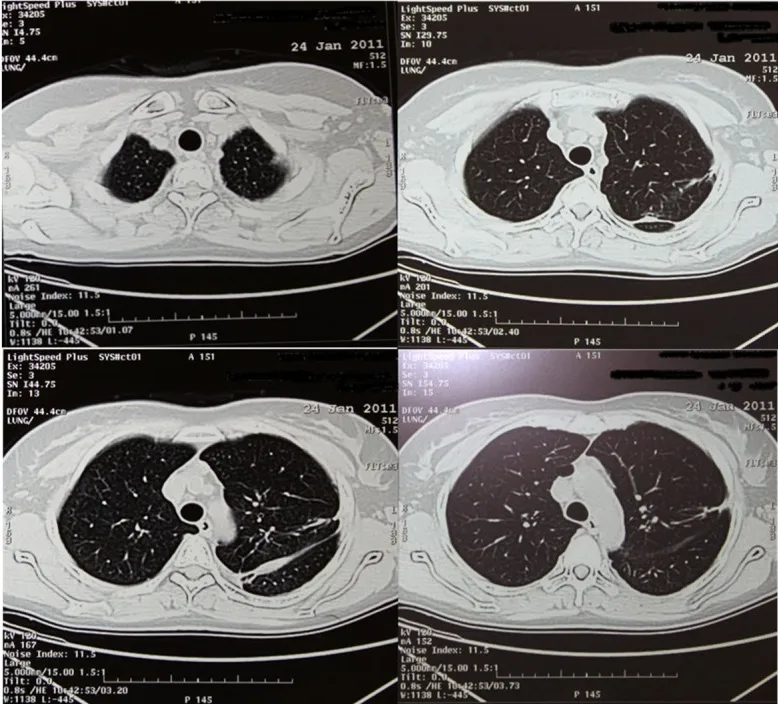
CT scan at follow up (4 months postoperatively).
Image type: radiology (ct)